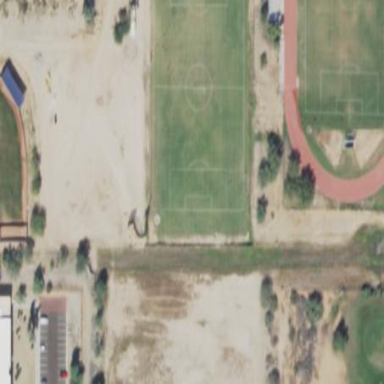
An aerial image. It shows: Soccer pitch for leisureland activities.